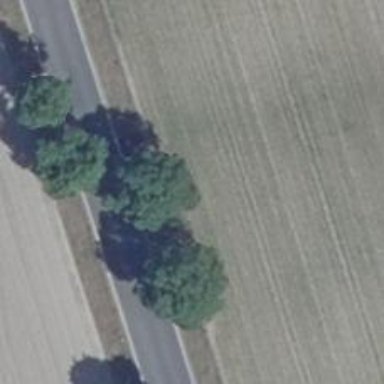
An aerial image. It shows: Deciduous broadleaved tree.